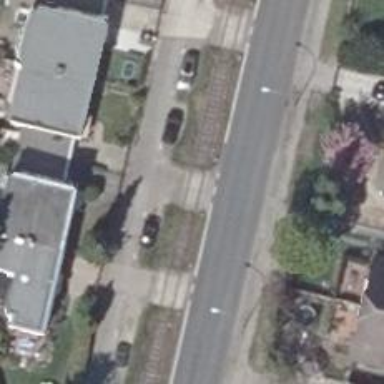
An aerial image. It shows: Concrete road within living street.